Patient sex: F
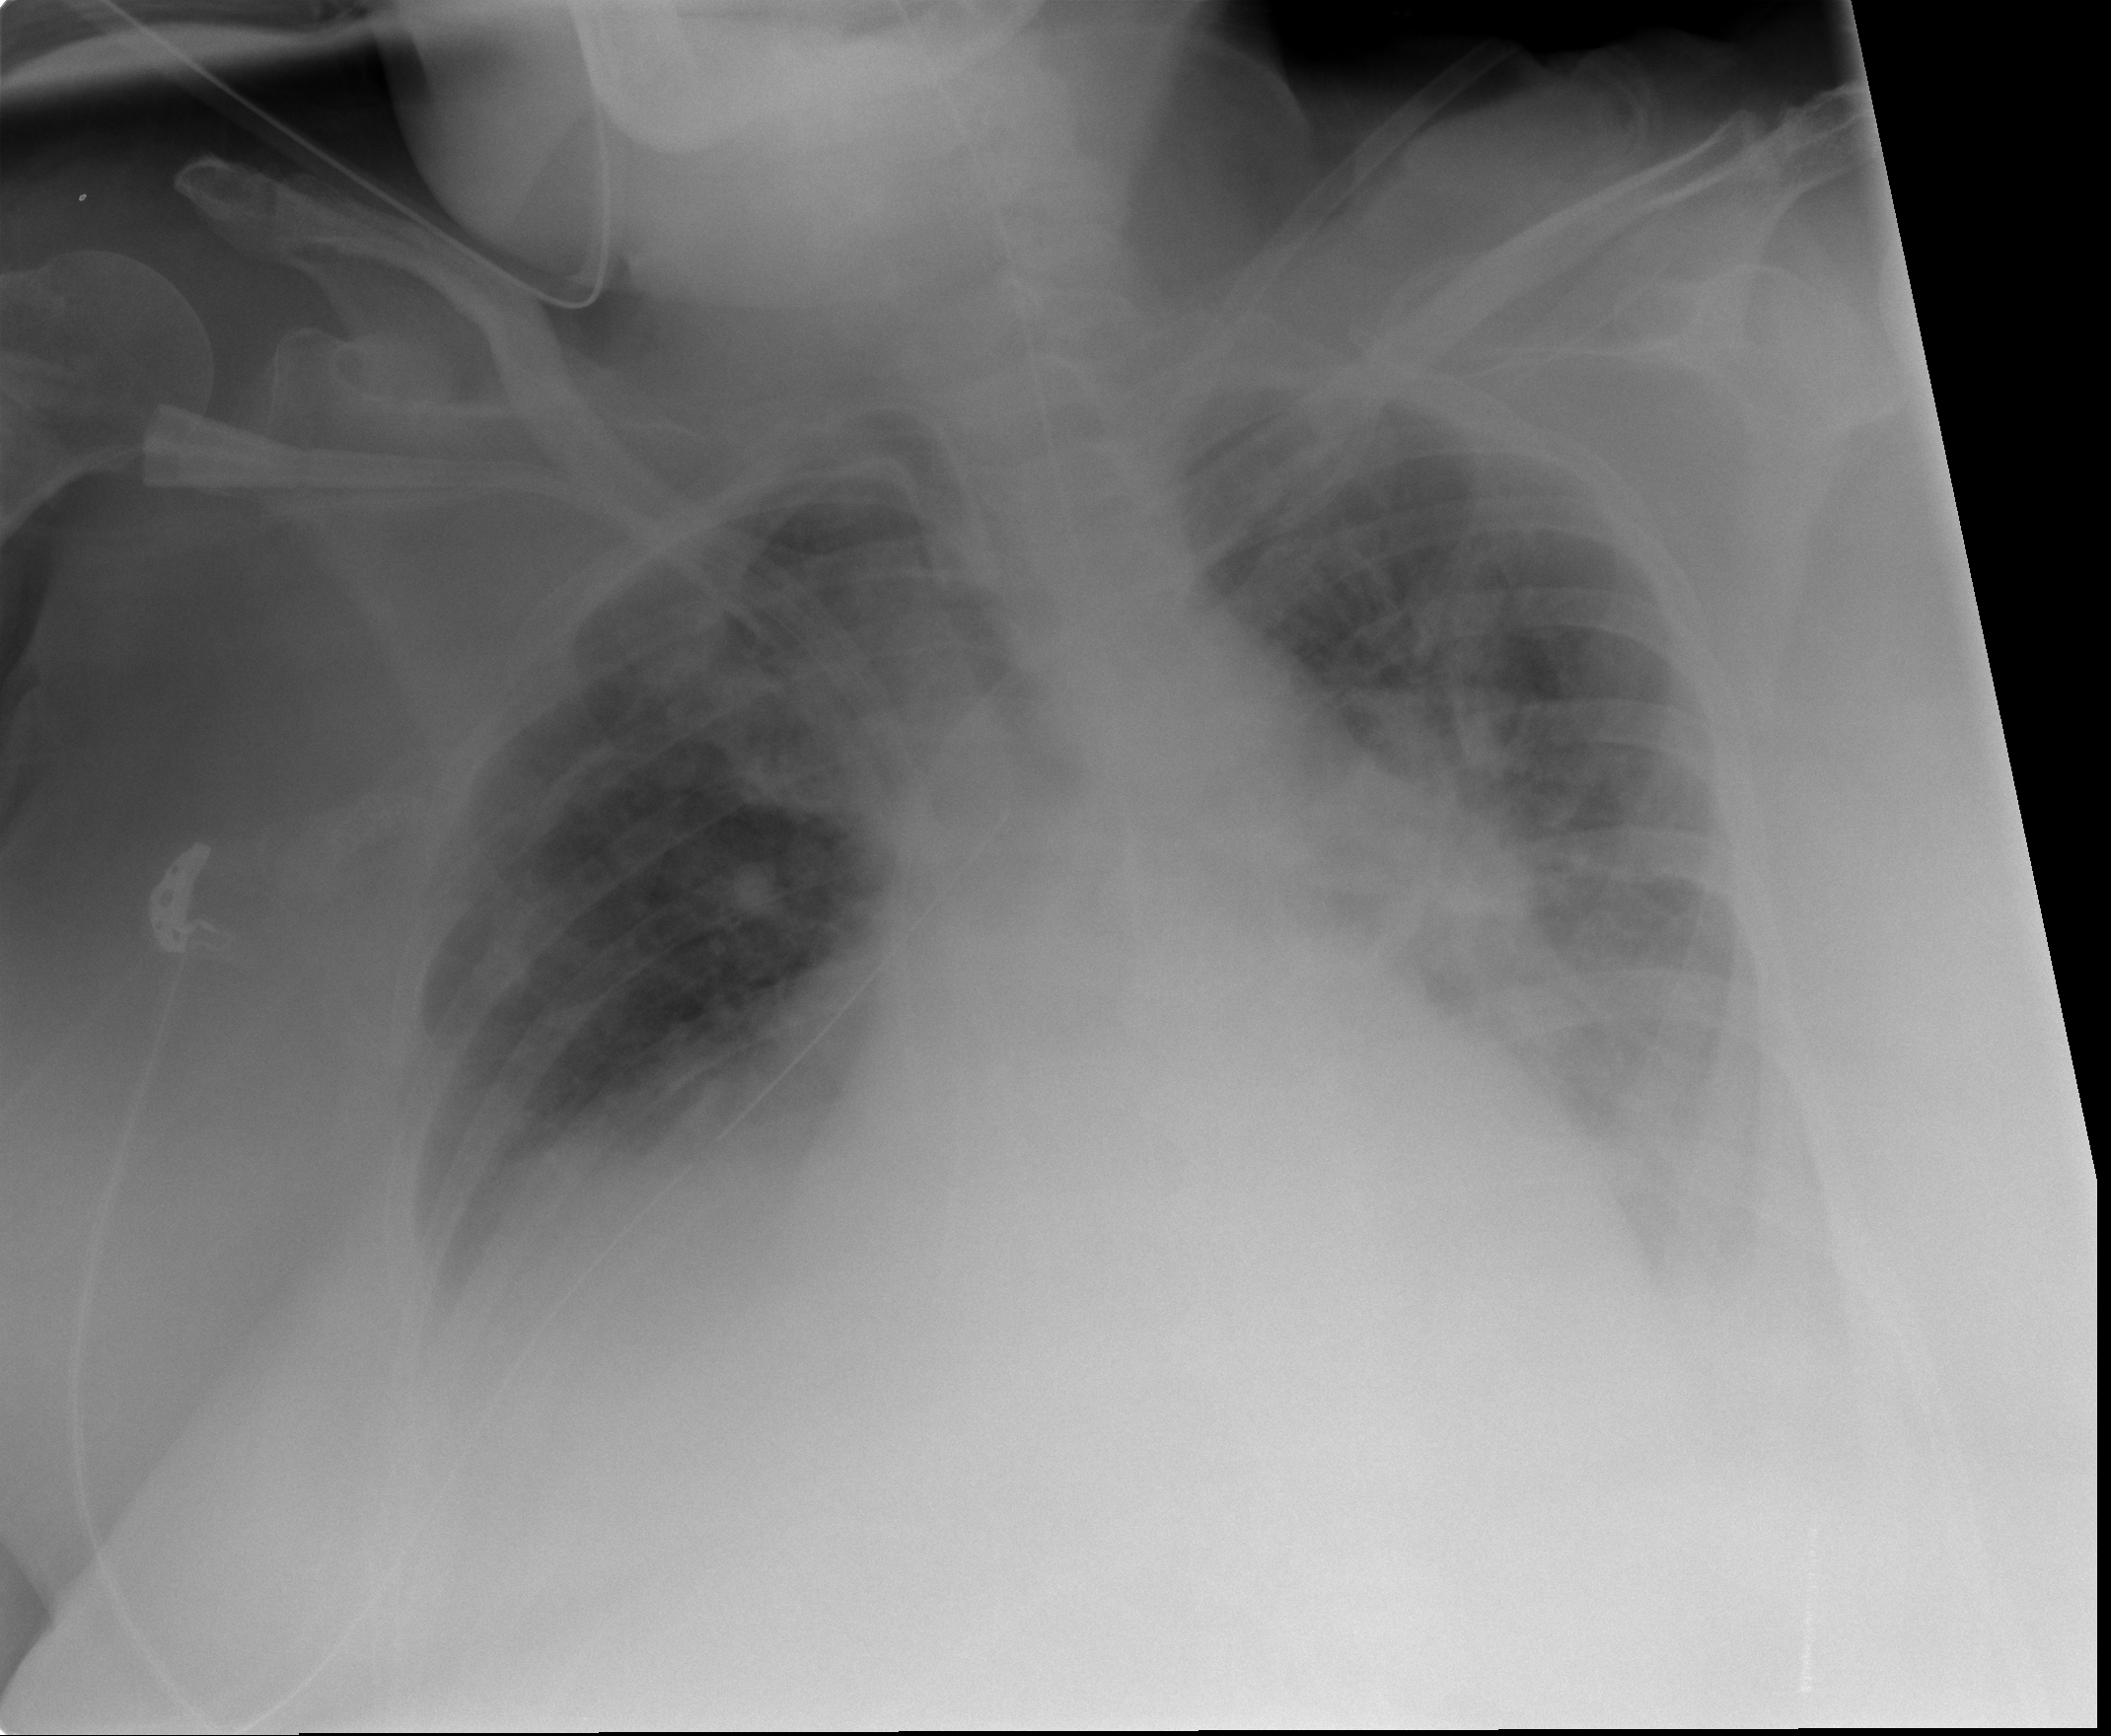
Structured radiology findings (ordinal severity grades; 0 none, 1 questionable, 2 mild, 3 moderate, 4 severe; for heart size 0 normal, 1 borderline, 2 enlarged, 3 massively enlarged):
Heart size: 2
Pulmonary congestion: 2
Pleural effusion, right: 2
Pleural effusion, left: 2
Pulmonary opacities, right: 2
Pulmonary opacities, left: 2
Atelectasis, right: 2
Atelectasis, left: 2